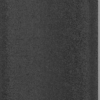
Label: dusty